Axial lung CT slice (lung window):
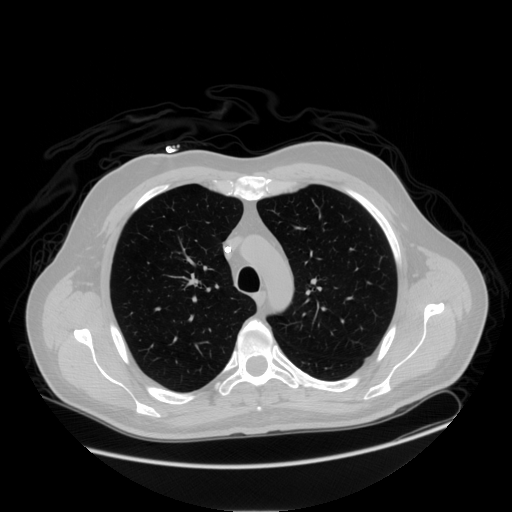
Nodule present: no